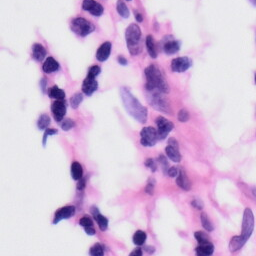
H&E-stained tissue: Skin